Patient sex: M
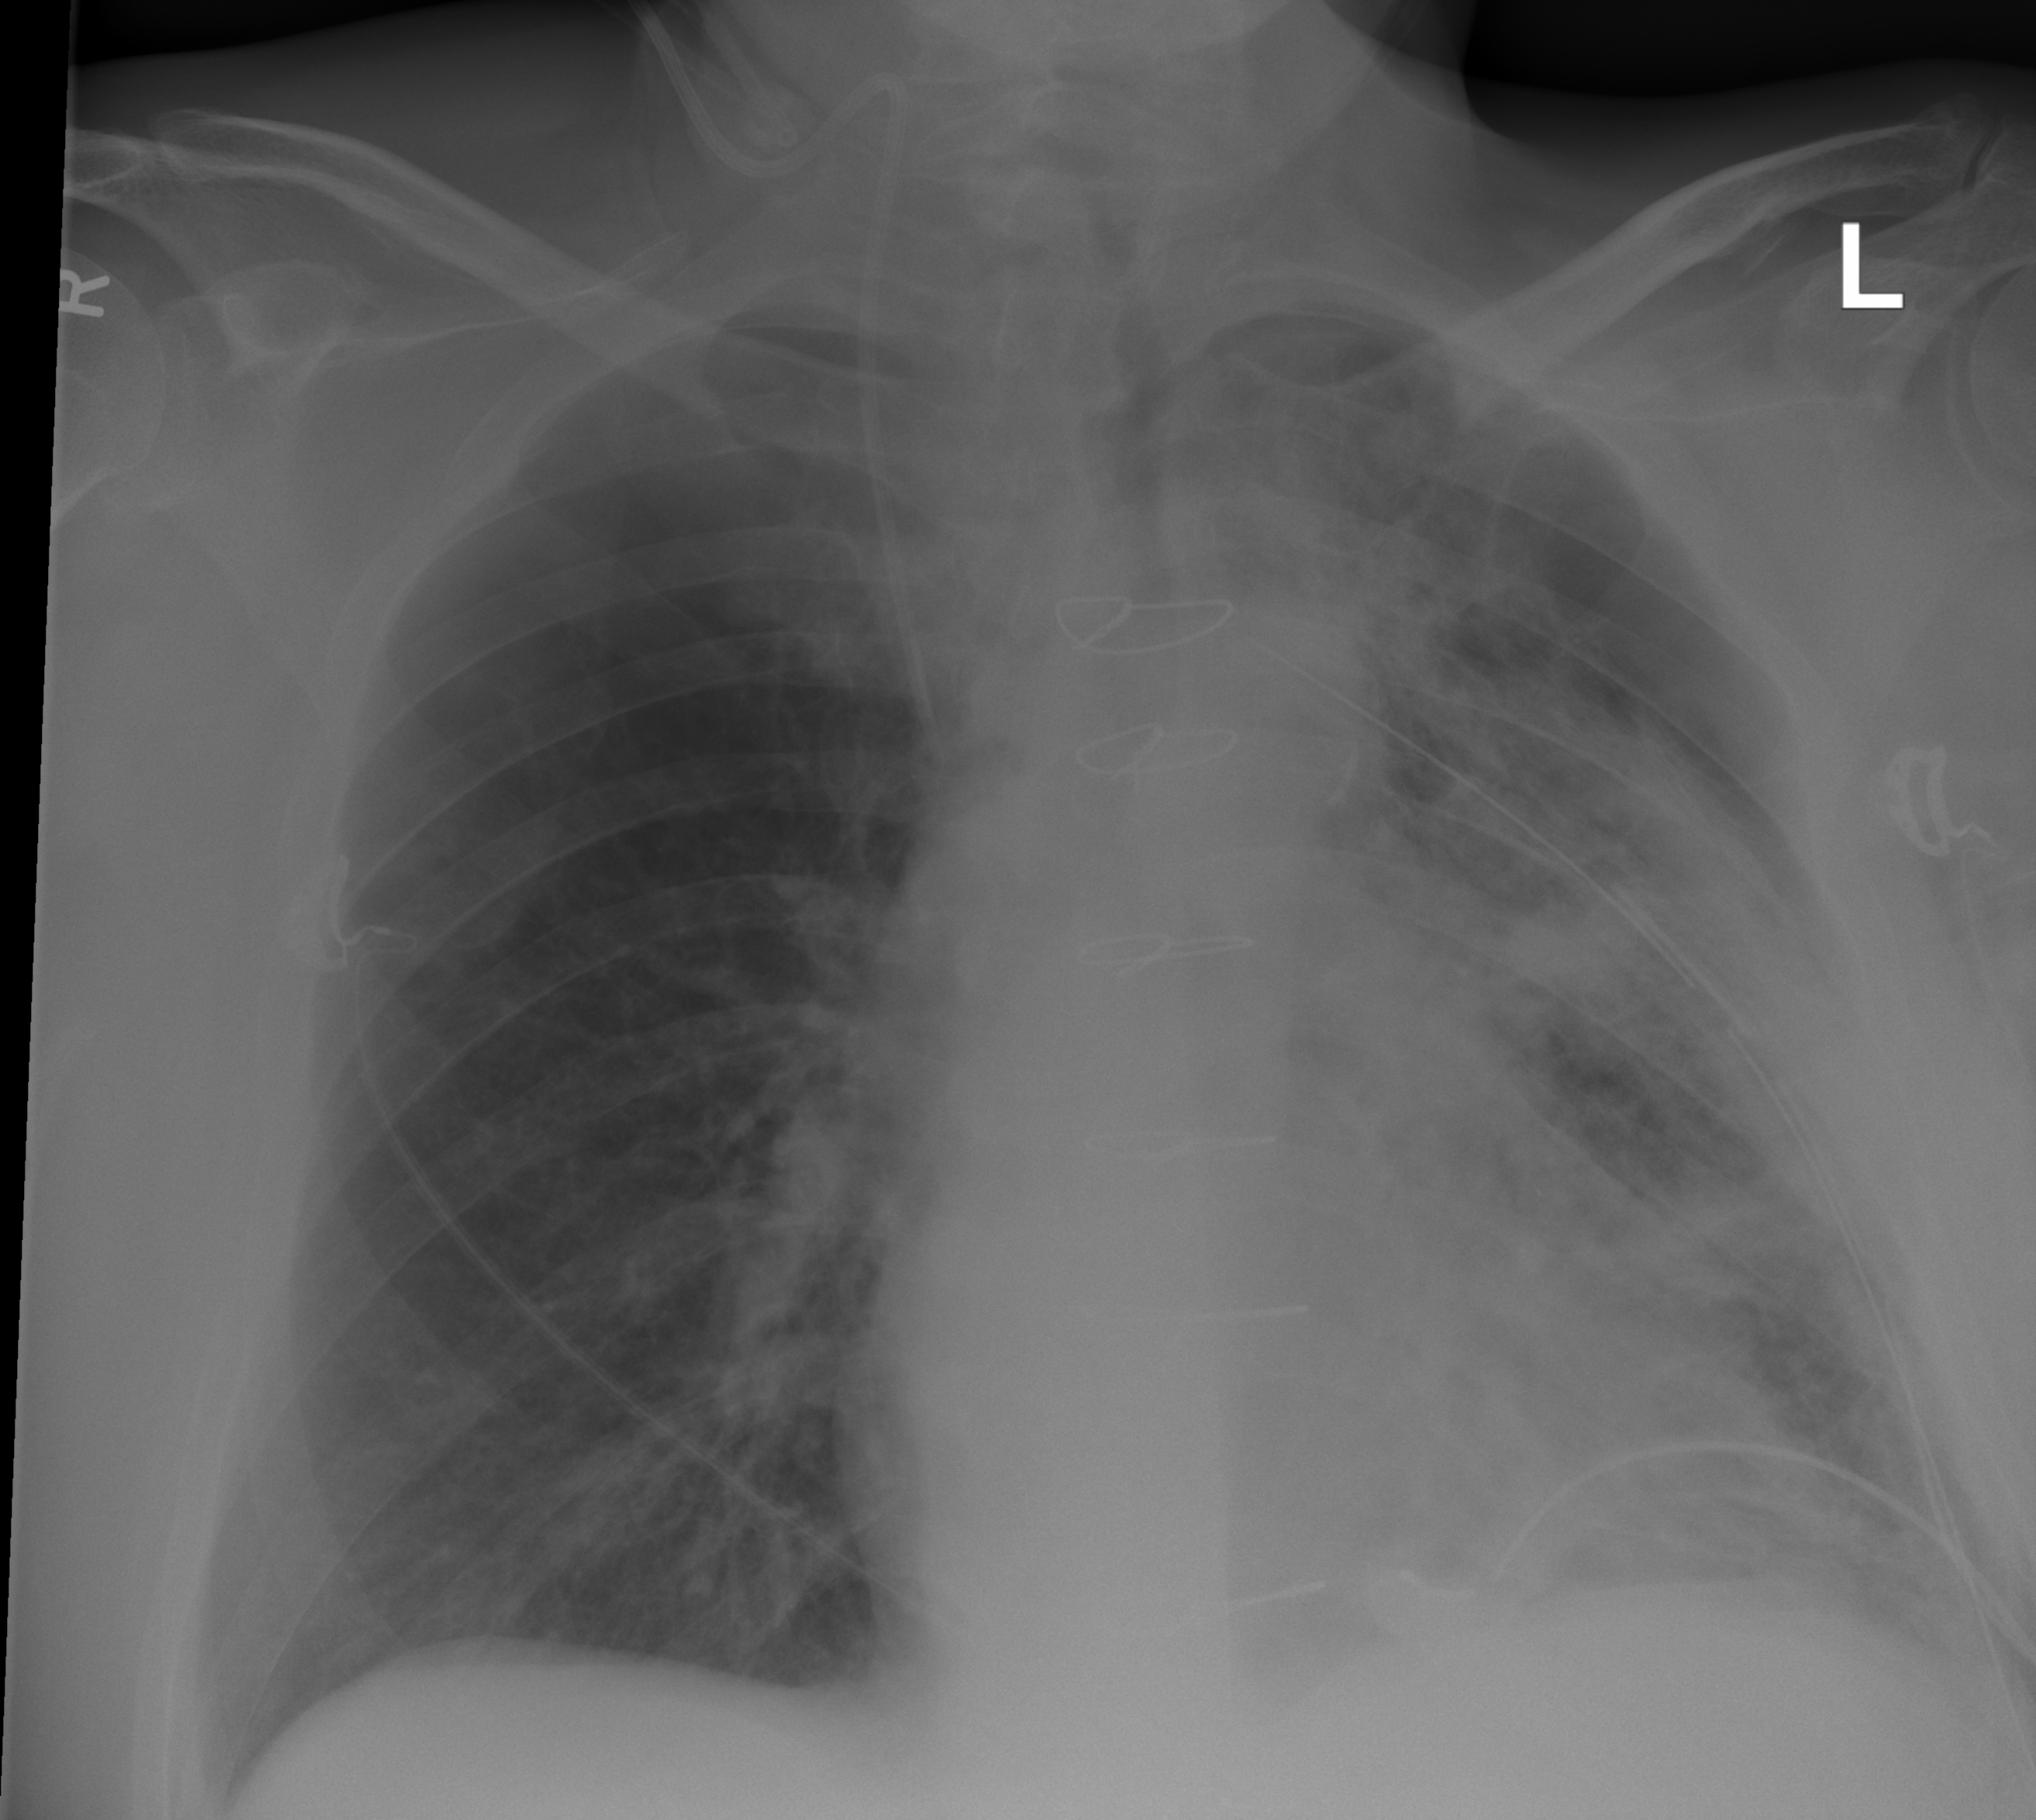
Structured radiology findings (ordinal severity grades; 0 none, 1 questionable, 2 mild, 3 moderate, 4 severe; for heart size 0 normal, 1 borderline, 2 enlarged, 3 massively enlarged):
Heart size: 0
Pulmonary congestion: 0
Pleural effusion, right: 0
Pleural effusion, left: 2
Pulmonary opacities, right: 0
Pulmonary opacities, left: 3
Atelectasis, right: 0
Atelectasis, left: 3